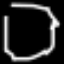
Label: octagon